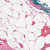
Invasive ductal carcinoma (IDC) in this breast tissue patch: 0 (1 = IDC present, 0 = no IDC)